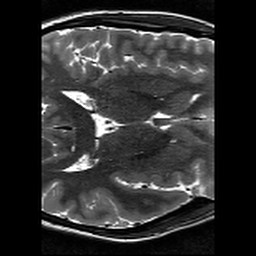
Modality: T2w
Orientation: axial
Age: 23
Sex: female
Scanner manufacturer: siemens
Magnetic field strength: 3 T
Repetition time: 11.39 s
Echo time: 0.09 s